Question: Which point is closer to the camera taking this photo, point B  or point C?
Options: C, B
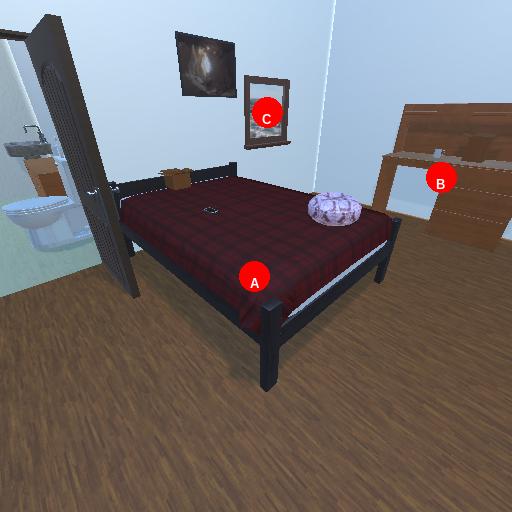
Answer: C